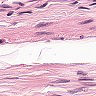
Metastatic tissue present: no